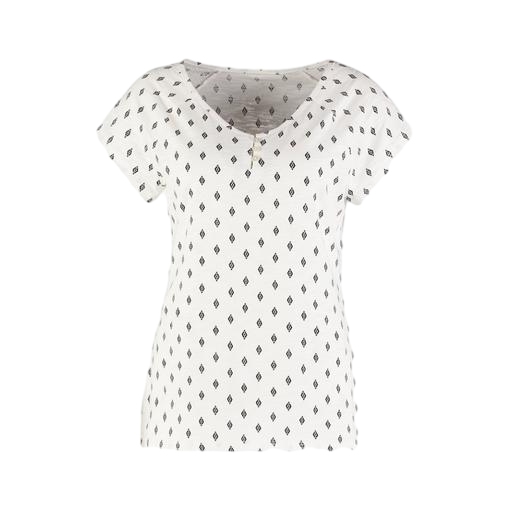
white printed shirt, white petite diamond-print blouse, diamond print shirt, white background